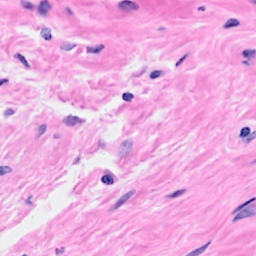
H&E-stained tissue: Breast